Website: crate-barrel
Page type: payment
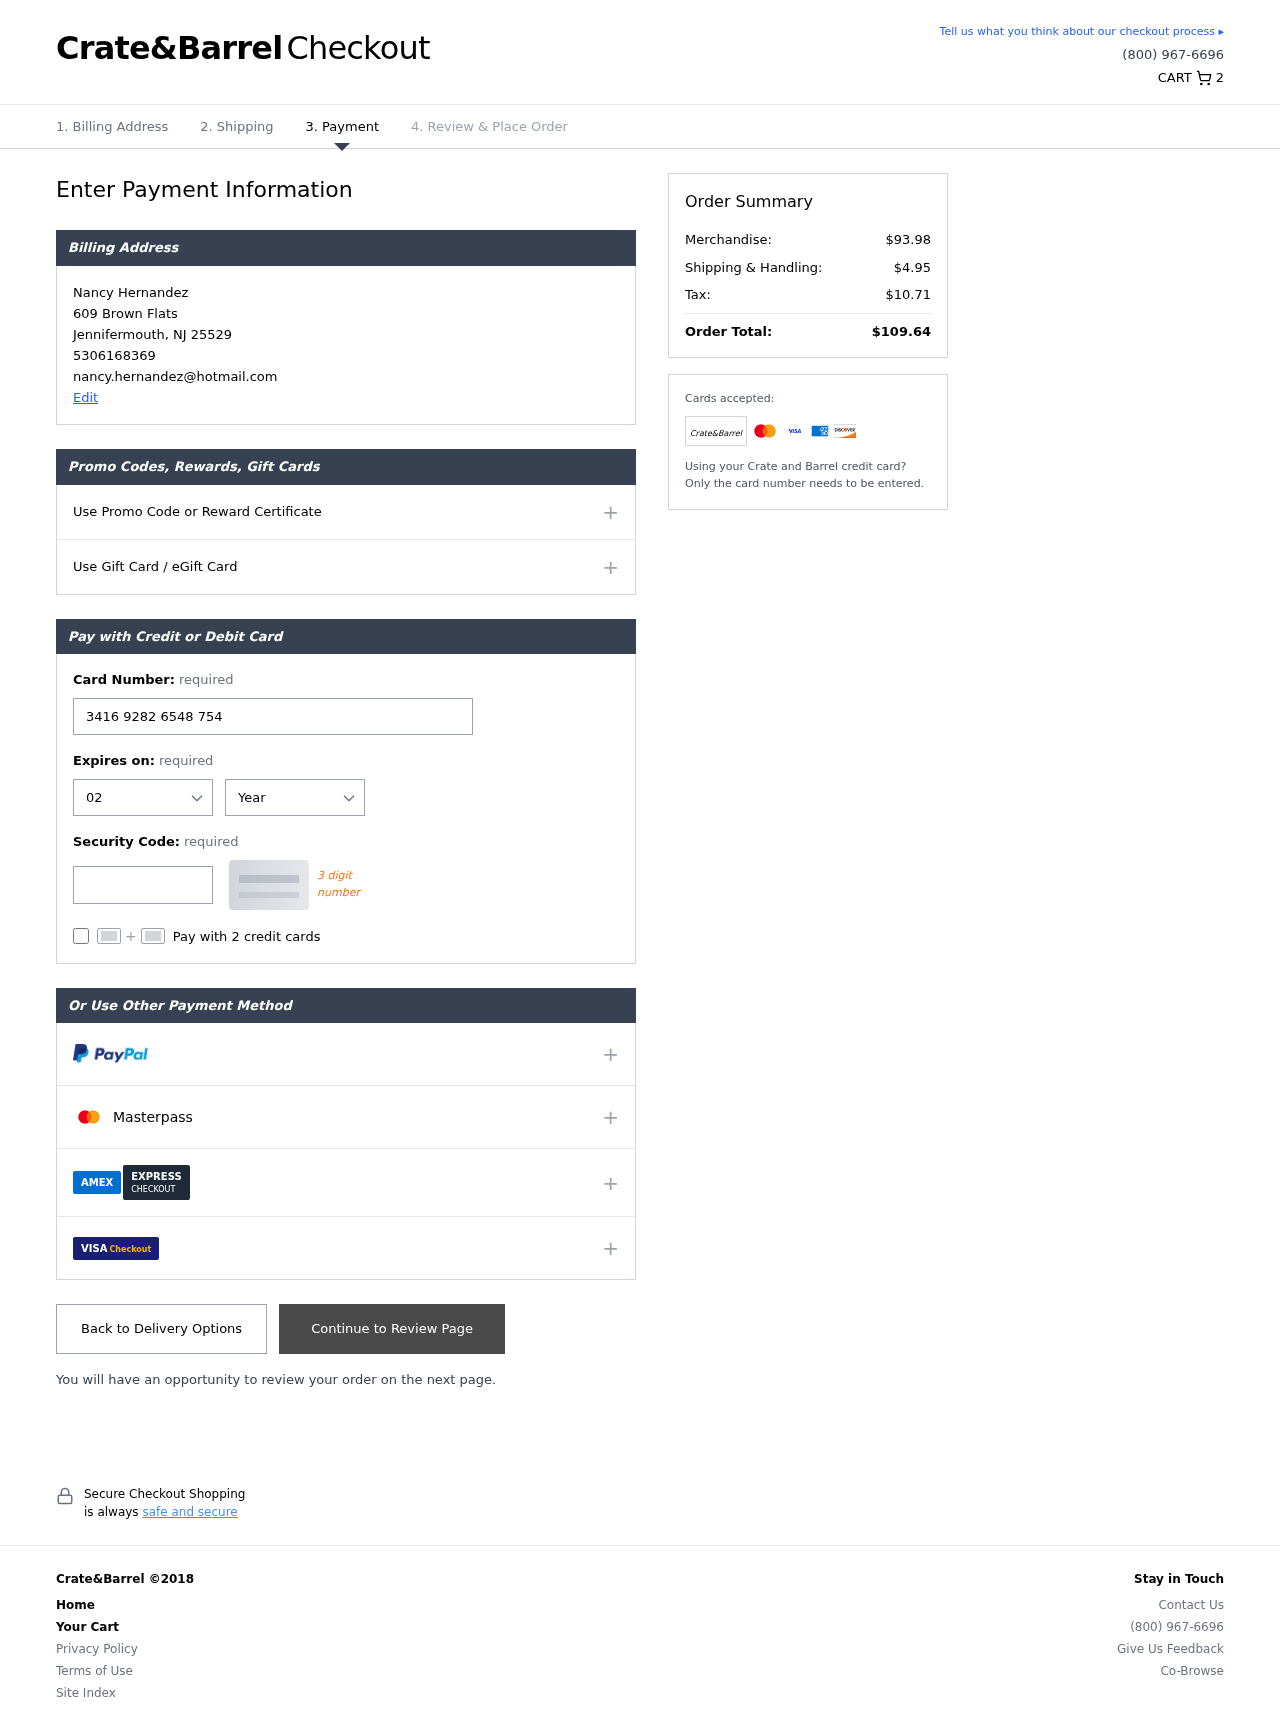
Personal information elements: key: PII_CARD_CVV
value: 2631
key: PII_CARD_EXPIRY_MONTH
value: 02
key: PII_CARD_EXPIRY_YEAR
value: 29
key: PII_CARD_NUMBER
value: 3416 9282 6548 754
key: PII_CITY
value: Jennifermouth
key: PII_EMAIL
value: nancy.hernandez@hotmail.com
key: PII_FULLNAME
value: Nancy Hernandez
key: PII_PHONE
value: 5306168369
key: PII_POSTCODE
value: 25529
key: PII_STATE_ABBR
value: NJ
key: PII_STREET
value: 609 Brown Flats
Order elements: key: ORDER_NUM_ITEMS
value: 2
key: ORDER_SUBTOTAL
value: $93.98
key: ORDER_SHIPPING_COST
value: $4.95
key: ORDER_TAX
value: $10.71
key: ORDER_TOTAL
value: $109.64